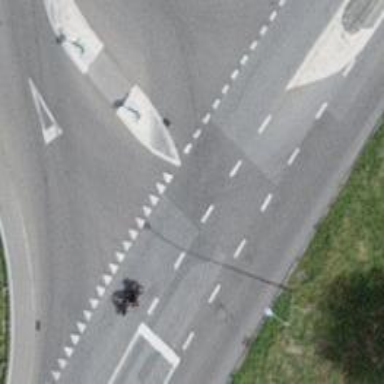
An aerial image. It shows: Road with "give way" sign.